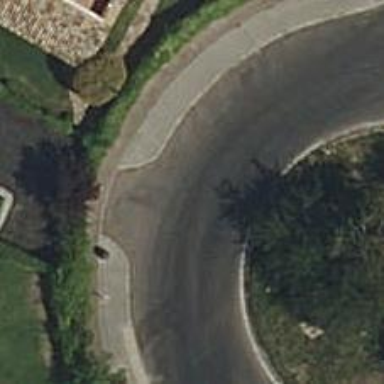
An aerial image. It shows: Residential road with roundabout.